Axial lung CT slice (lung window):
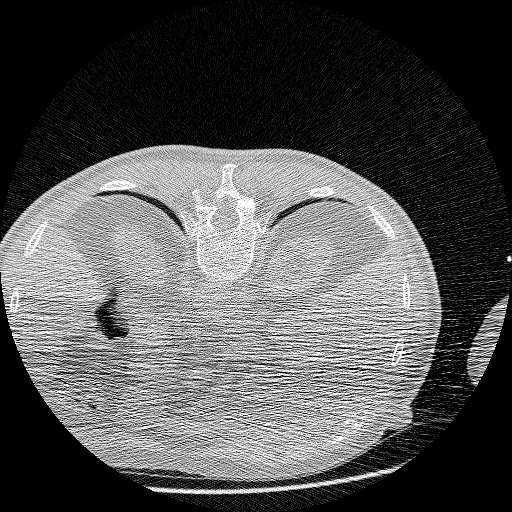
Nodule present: no